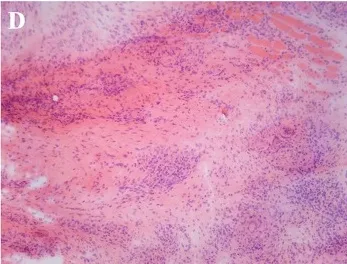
Histopathological examination of a mass and the nearby muscles. (D) Inflammatory granulomas of the intramuscular mass (HE staining, x100).
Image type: pathology (h&e)